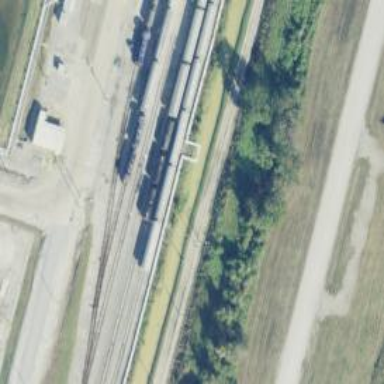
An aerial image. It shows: Railway spur service.